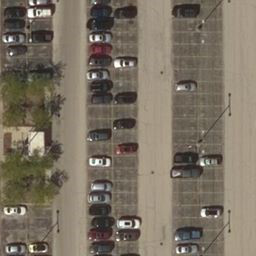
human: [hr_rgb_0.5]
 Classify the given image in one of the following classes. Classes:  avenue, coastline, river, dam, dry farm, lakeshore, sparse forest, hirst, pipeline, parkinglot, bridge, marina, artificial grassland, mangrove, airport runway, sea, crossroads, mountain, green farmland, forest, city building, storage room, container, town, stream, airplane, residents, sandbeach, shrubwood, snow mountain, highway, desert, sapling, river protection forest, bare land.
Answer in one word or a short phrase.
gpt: parkinglot